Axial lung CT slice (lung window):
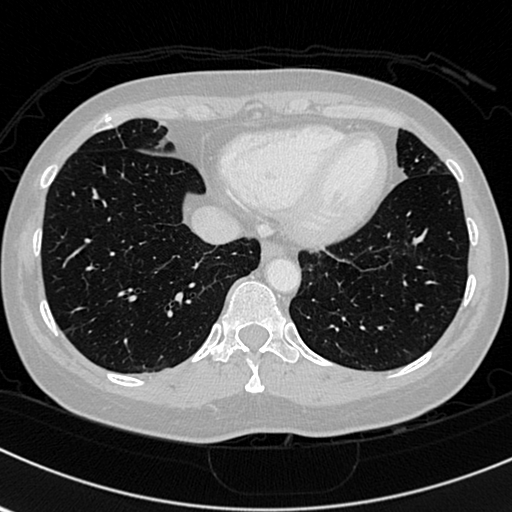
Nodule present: no